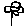
Label: flower